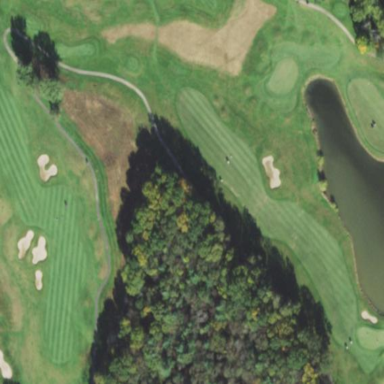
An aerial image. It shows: Area with grass used as rough in golf course.